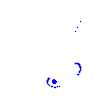
Particle: pion